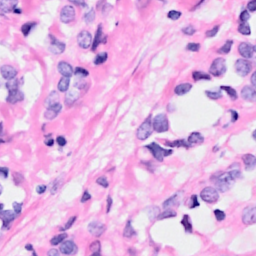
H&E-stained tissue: Breast